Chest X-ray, AP view. Patient: 38 years old, sex M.
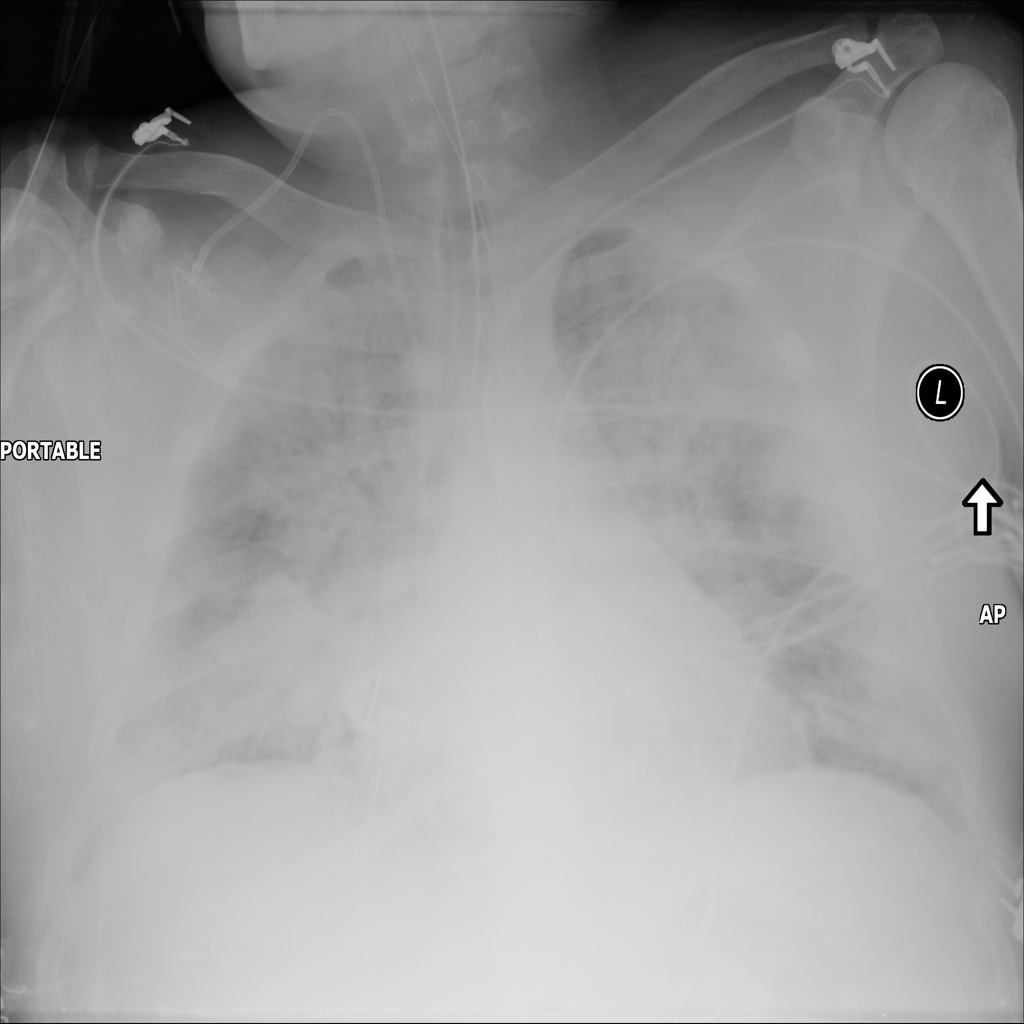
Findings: Infiltration